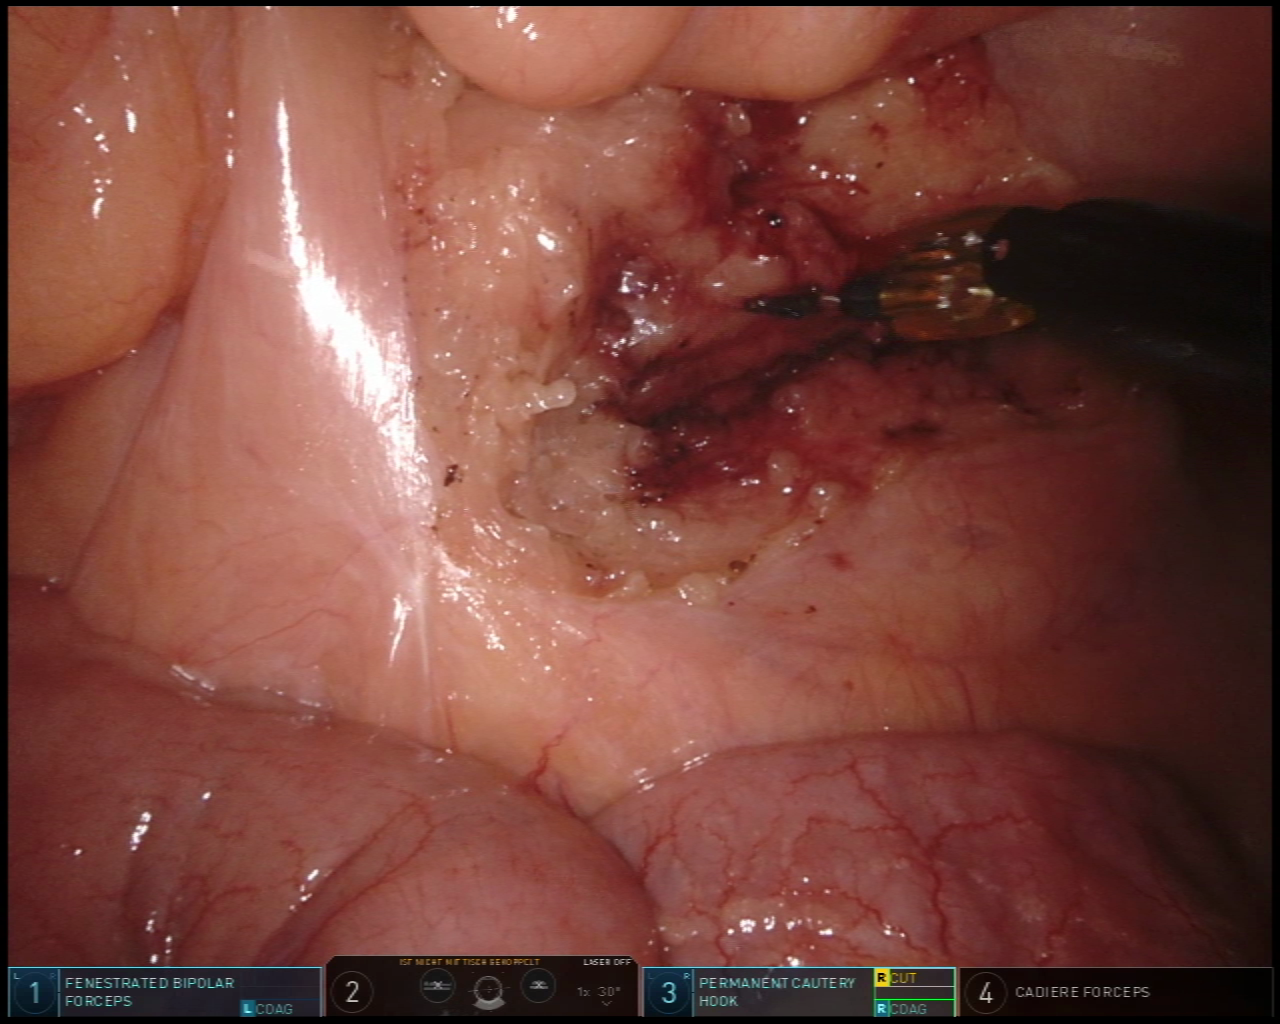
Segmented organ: small_intestine
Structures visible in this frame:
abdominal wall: yes
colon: no
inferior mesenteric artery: no
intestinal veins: no
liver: no
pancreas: no
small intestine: yes
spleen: no
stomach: no
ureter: no
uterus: no
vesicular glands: no